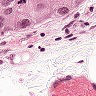
Metastatic tissue present: yes